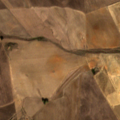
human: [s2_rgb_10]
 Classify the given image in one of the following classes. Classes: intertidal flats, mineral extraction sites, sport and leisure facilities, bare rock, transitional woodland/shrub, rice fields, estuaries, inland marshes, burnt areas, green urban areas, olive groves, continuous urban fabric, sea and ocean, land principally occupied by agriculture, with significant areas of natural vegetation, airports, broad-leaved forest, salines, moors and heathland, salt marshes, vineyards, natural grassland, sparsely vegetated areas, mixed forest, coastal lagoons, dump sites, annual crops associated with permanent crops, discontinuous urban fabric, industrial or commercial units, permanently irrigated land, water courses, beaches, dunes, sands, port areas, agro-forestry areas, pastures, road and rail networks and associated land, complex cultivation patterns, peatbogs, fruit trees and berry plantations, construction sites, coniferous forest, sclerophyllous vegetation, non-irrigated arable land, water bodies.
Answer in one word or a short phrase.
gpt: non-irrigated arable land, complex cultivation patterns